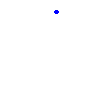
Particle: pion